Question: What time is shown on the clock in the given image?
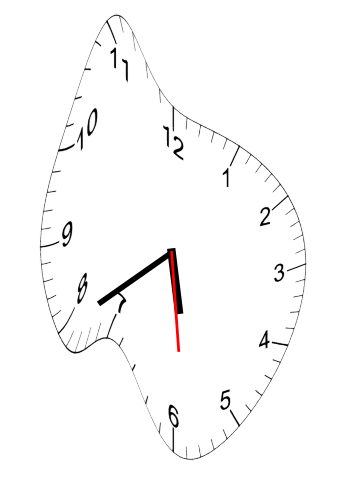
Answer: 05:39:29